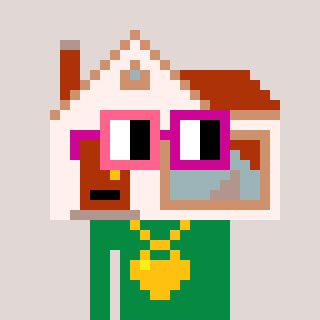
a pixel art character with square pink and red glasses, a house-shaped head and a green-colored body on a warm background